Question:
I have a form, SiteType, with an other form, DomainType, embbed. But when I tried to display in the site form the domain name field, which is a choice list, it appears 3 times (each list contains all the domains in the DB) instead of one time.
This is my SiteType :
'''
class SiteType extends AbstractType
{
public function buildForm(FormBuilderInterface $builder, array $options)
{
$builder
->add('name', 'text', array(
'label' => 'Nom du site',
'required' => true
))
->add('nameBundle', 'text', array(
'label' => 'Nom du bundle du site',
'required' => true
))
->add('numClient', 'integer', array(
'label' => 'Numero client du site',
'required' => true
))
->add('domains', 'collection', array(
'type' => new DomainType(),
));
}
...
}
'''
and my DomainType:
'''
class DomainType extends AbstractType
{
public function buildForm(FormBuilderInterface $builder, array $options)
{
$builder
->add('domainName','entity', array(
'class' => 'EliophotBackBundle:Domain',
'property' => 'domainName',
'label' => 'Nom du domaine'
));
}
...
}
'''
and the form where I display the form :
'''
<form action="{{ path('site_create') }}" method="post">
{{ form_row(form.name) }}
{{ form_row(form.nameBundle) }}
{{ form_row(form.numClient) }}
{% for domain in form.domains %}
{{ form_row(domain.domainName) }}
{% endfor %}
{{ form_rest(form) }}
<div class="btn-group">
<button type="submit" class="btn btn-success">Ajouter</button>
</div>
</form>
'''
My SiteController :
'''
public function newSiteAction()
{
$site = new Site();
$repository = $this->get('doctrine')
->getRepository('TestBackBundle:Domain');
$domains = $repository->findAll();
foreach($domains as $domain) {
$domainObject = new Domain();
$domainObject->setDomainName($domain->getDomainName());
$site->getDomains()->add($domainObject);
}
$newForm = $this->createForm(new SiteType(), $site);
return $this->render('TestBackBundle:Site:new_site.html.twig', array(
'site' => $site,
'form' => $newForm->createView(),
));
}
'''
I would like to diplay only one choice list with all the domains name... How can I do this ?
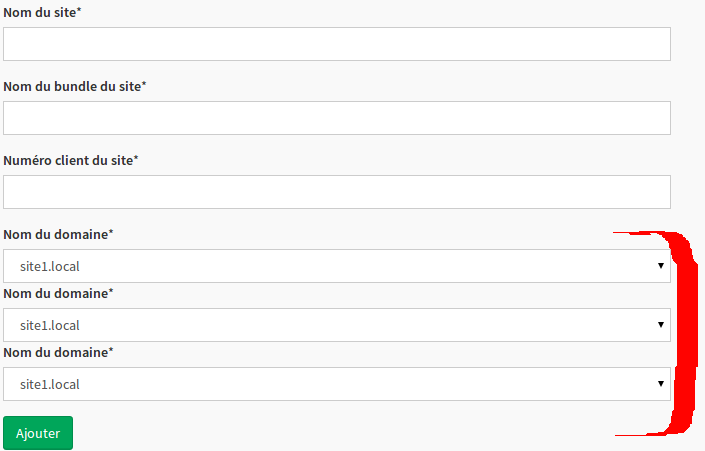
Answer: I think you can resolve this like this:
'''
$builder
->add('name', 'text', array(
'label' => 'Nom du site',
'required' => true
))
->add('nameBundle', 'text', array(
'label' => 'Nom du bundle du site',
'required' => true
))
->add('numClient', 'integer', array(
'label' => 'Numero client du site',
'required' => true
))
->add('domains','entity', array(
'class' => 'EliophotBackBundle:Domain',
'property' => 'domainName',
'label' => 'Nom du domaine',
'multiple' => true
));
'''
In this case you wouldn't have need for 'DomainType'. As for the controller can you clarify this snippet:
'''
$domains = $repository->findAll();
foreach($domains as $domain) {
$domainObject = new Domain();
$domainObject->setDomainName($domain->getDomainName());
$site->getDomains()->add($domainObject);
}
'''
Why are you fetching and then reconstructing all the domains? Are the 'domains' from 'Site' entityt 'TestBackBundle:Domain'? If they are in fact, you could just:
'''
$domains = $repository->findAll();
$site->setDomains(new ArrayCollection($domains)); // don't forget sto 'use' ArrayCollection
'''
Hope this helps a bit...